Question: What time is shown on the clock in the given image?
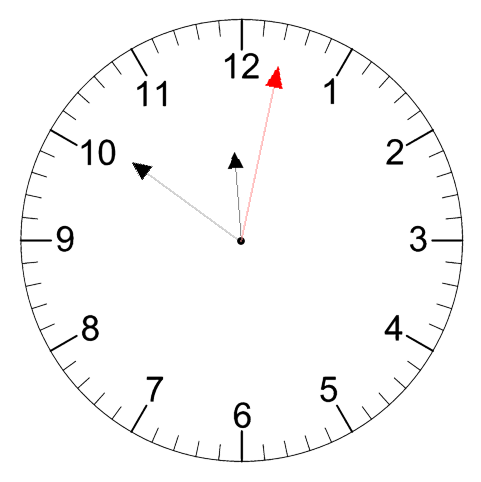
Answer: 11:51:02